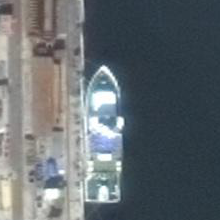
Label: civil